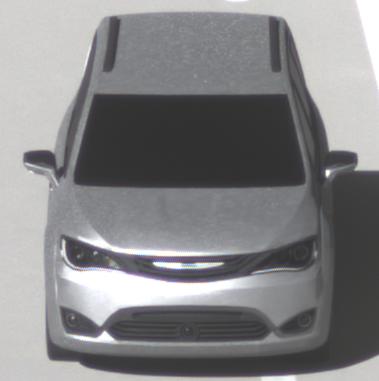
Make: Chrysler
Model: Pacifica
Detailed model: -
Model produced from: 2016
Model produced until: 2020
Doors: 5
Color: white
Road condition: dry road
Daytime: morning or afternoon
Contrast: high contrast